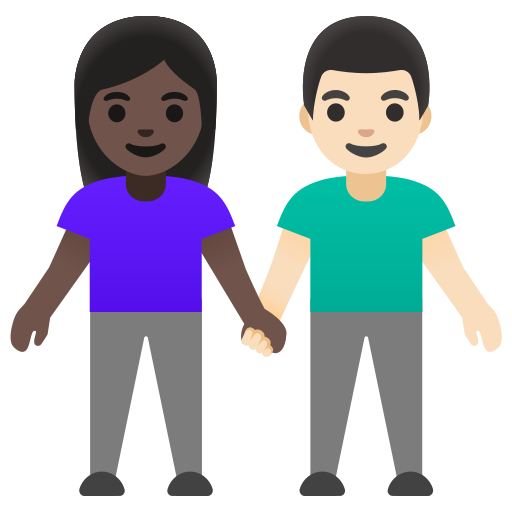
Emoji: 👩🏿‍🤝‍👨🏻